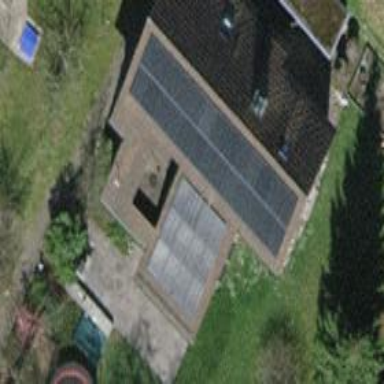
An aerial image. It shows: Detached building with tiled roof.